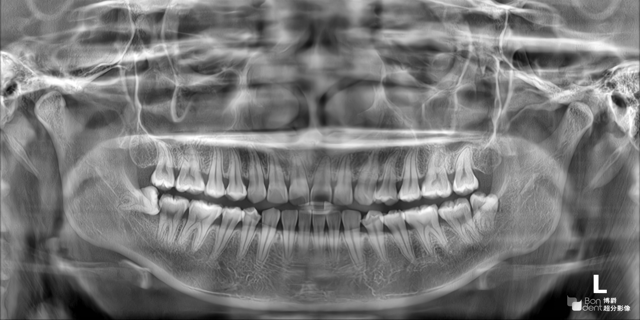
adult